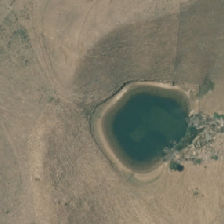
Land cover: lake_pond